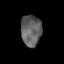
Tissue: prostate
Cell type: T cells
Senescence score: 0.3227
Nuclear area (px): 622
Mean DAPI intensity: 96.164